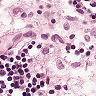
Metastatic tissue present: no